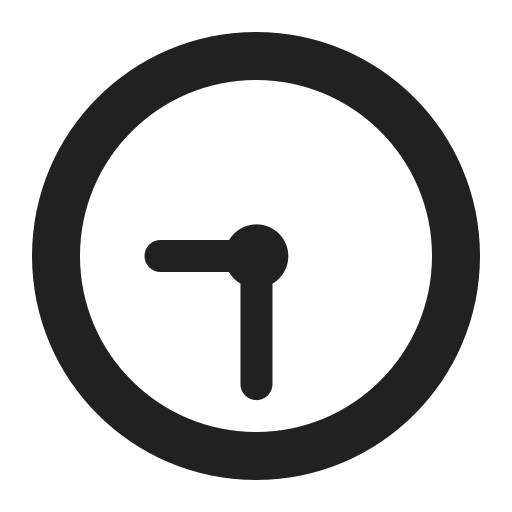
nine thirty high contrast